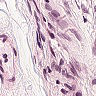
Metastatic tissue present: no